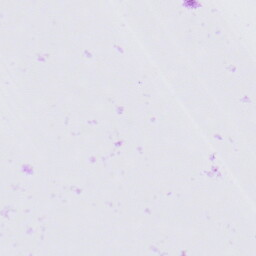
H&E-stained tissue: Prostate